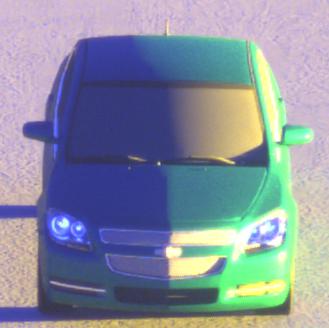
Make: Chevrolet
Model: Malibu 2.4
Detailed model: Malibu
Model produced from: 2012/07
Model produced until: 2014/08
Doors: 4
Color: blue
Road condition: dry road
Daytime: sunrise or sunset
Contrast: high contrast